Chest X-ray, PA view. Patient: 29 years old, sex F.
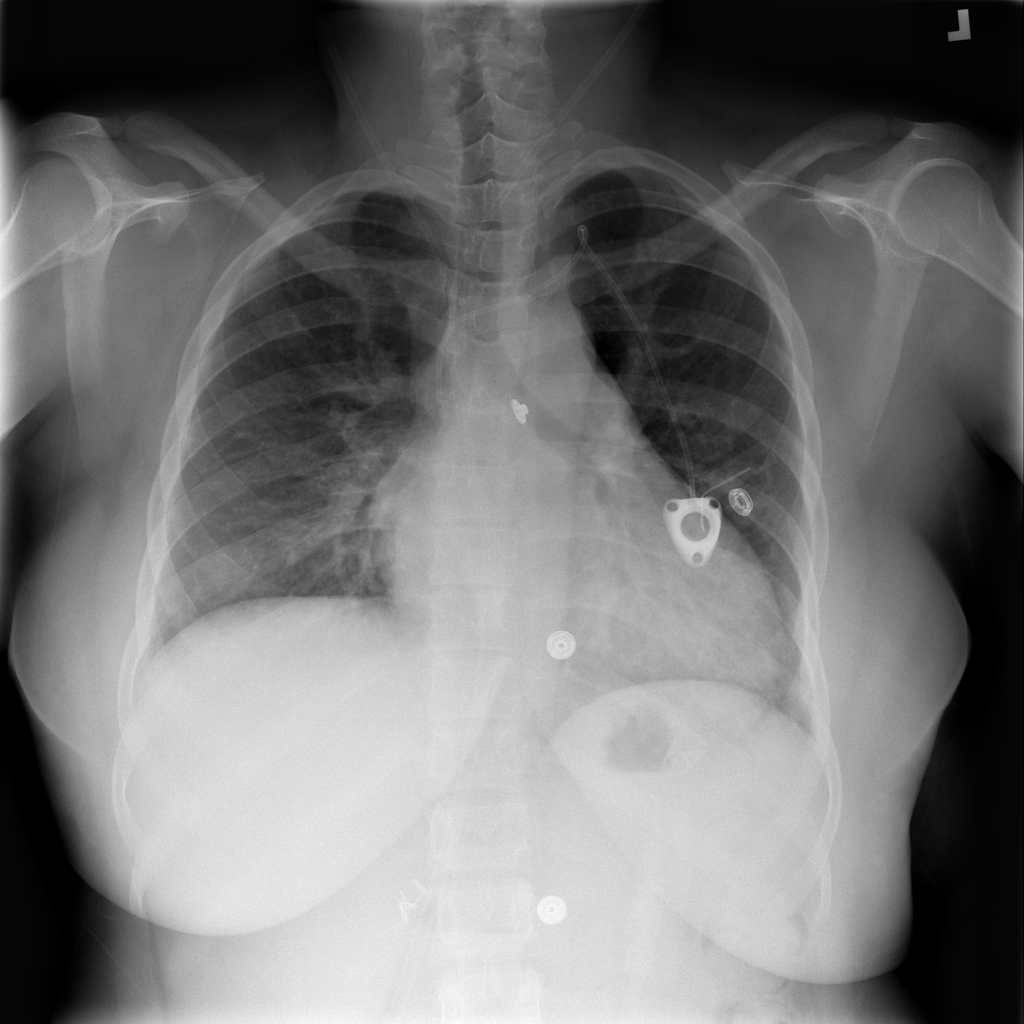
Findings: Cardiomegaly